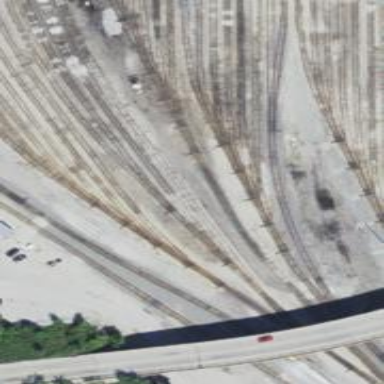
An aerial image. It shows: Railway yard.